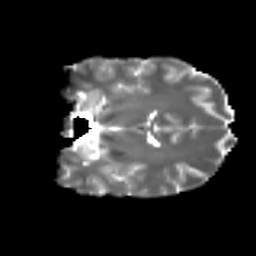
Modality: T2w
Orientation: coronal
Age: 27
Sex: female
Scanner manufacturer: ge
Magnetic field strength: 3 T
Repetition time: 7.8 s
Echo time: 0.0606 s